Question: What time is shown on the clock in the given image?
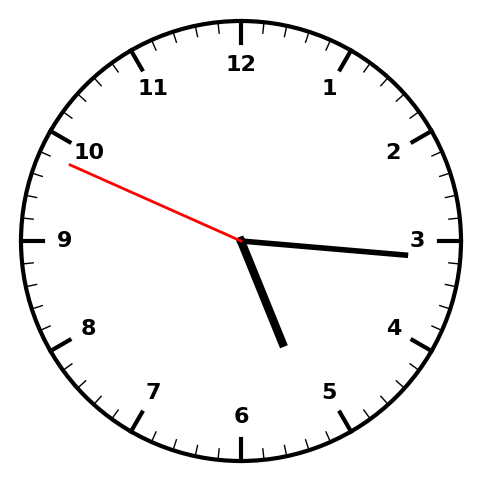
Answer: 05:15:49